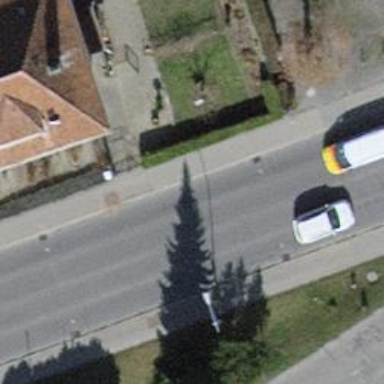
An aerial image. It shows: Public transport stop position.